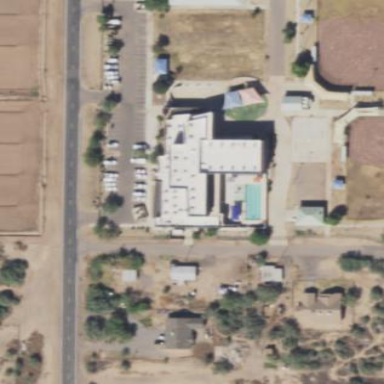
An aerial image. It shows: Civic building serving as community center.